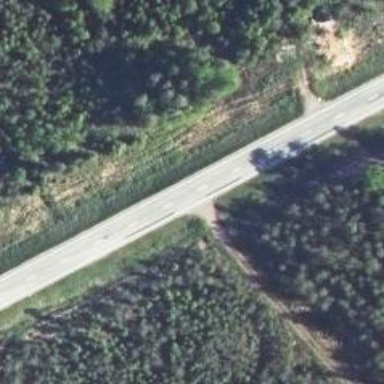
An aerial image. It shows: Asphalt road classified as trunk highway.